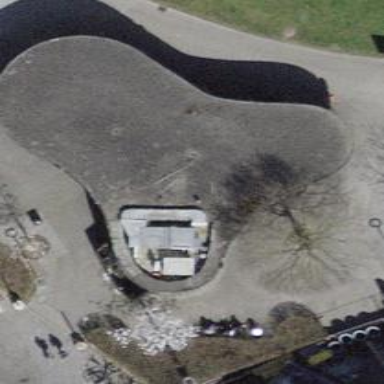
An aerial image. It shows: Café.